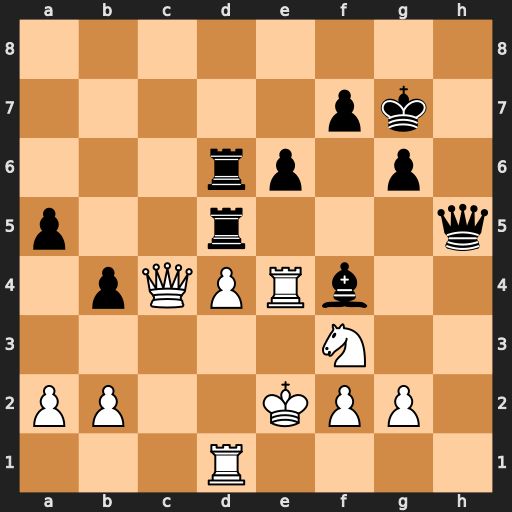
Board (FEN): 8/5pk1/3rp1p1/p2r3q/1pQPRb2/5N2/PP2KPP1/3R4
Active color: w
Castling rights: -
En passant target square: -
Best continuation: Rxf4 g5 Re4